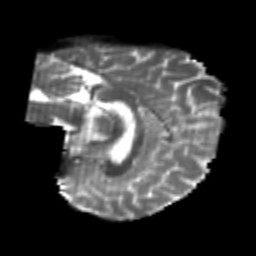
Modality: T2w
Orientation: sagittal
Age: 24
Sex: male
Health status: healthy
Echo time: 0.074 s